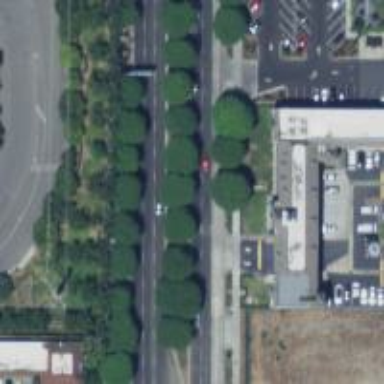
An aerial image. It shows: Primary highway with separate sidewalk.